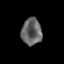
Tissue: prostate
Cell type: T cells
Senescence score: 0.3486
Nuclear area (px): 536
Mean DAPI intensity: 99.711